Interaction volume radius: 10 \u00c5
Interaction volume height: 25 \u00c5
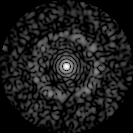
Disorder parameter: 0.8265